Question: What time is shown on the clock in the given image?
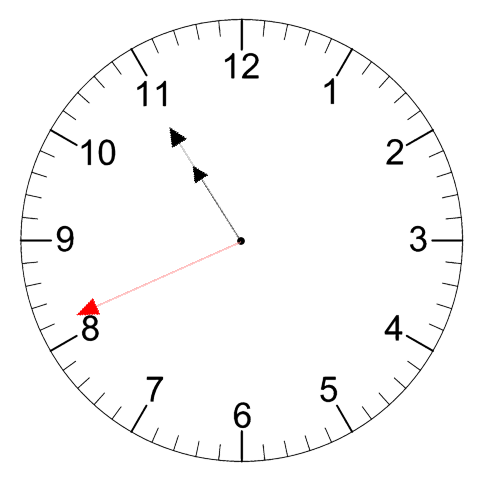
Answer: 10:54:41